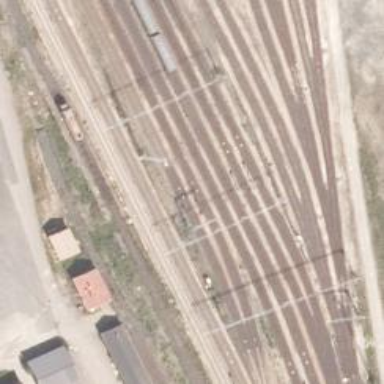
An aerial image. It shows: Railway signal.